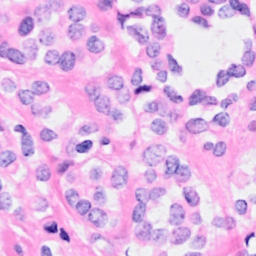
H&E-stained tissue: Breast